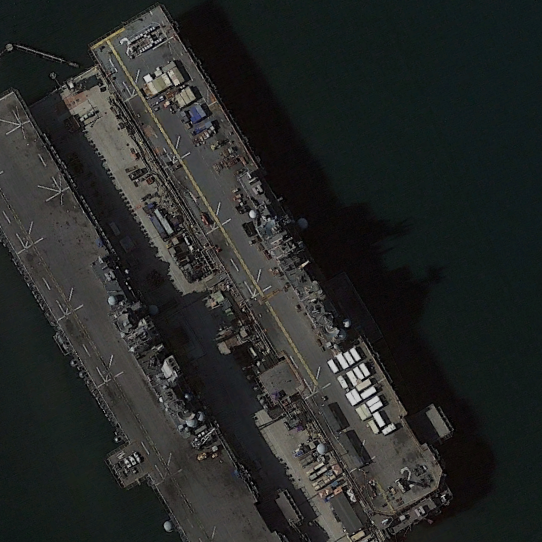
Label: assault